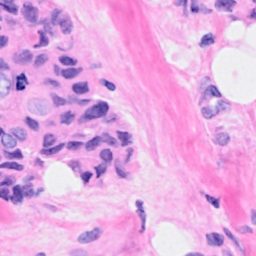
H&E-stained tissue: Breast